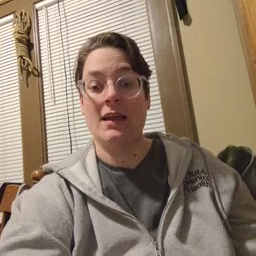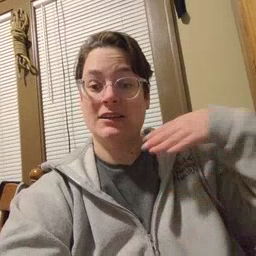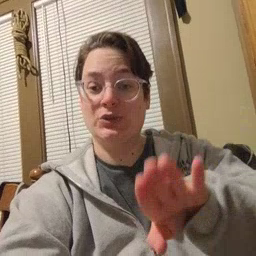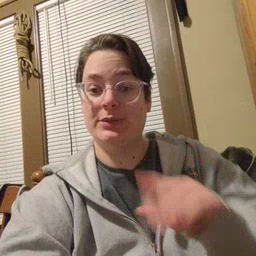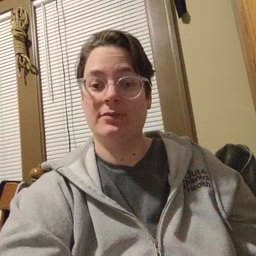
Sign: into